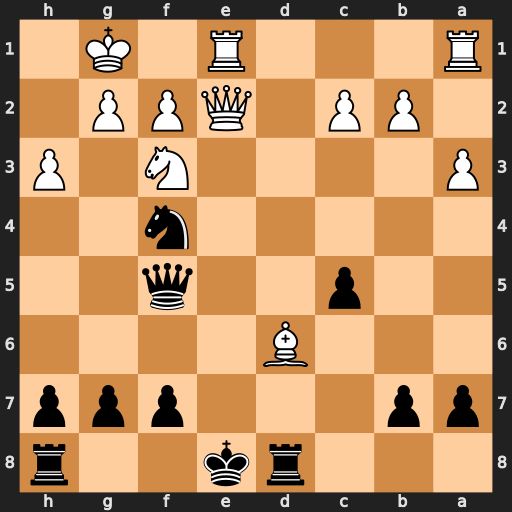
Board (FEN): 3rk2r/pp3ppp/3B4/2p2q2/5n2/P4N1P/1PP1QPP1/R3R1K1
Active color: b
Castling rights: k
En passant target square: -
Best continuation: Nxe2+ Rxe2+ Kd7